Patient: sex F, age 34
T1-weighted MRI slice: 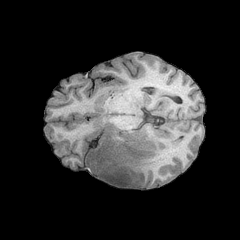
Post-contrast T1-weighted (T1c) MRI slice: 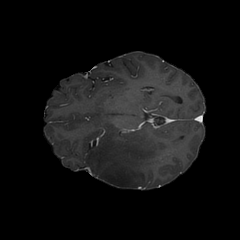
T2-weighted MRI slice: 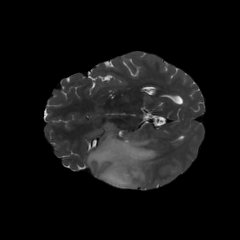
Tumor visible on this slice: yes
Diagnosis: Astrocytoma, IDH-mutant
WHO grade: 3